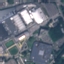
Land use / land cover: Industrial